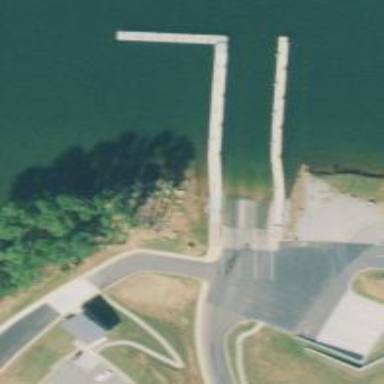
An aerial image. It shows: Slipway on leisure land.